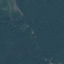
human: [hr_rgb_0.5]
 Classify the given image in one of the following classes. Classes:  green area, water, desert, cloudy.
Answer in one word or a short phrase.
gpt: green area